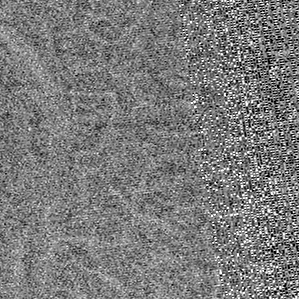
Label: frost